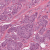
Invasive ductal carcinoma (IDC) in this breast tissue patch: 1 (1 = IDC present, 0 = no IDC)